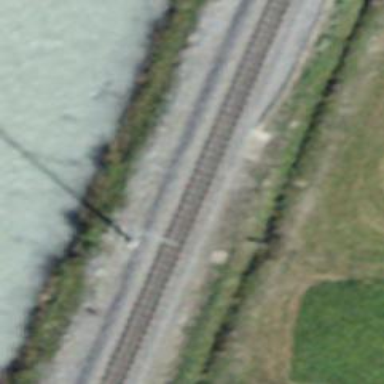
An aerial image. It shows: Catenary mast for power lines.